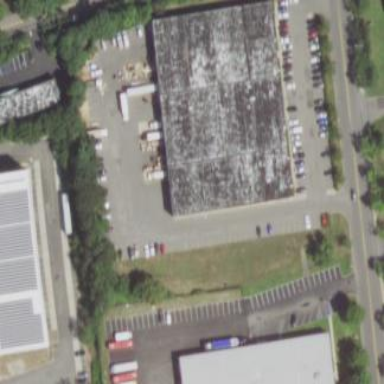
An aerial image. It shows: Commercial building.